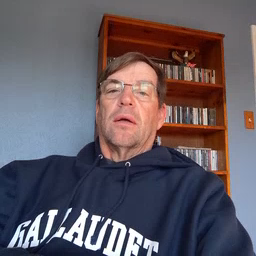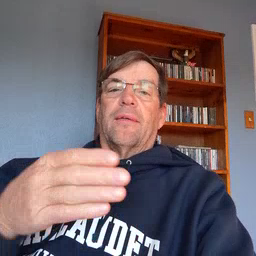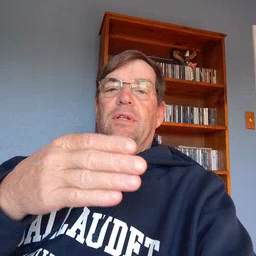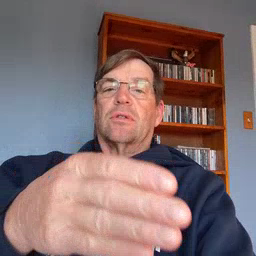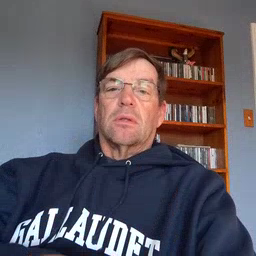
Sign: fish